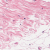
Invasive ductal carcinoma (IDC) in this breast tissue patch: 0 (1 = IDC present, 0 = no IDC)